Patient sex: F
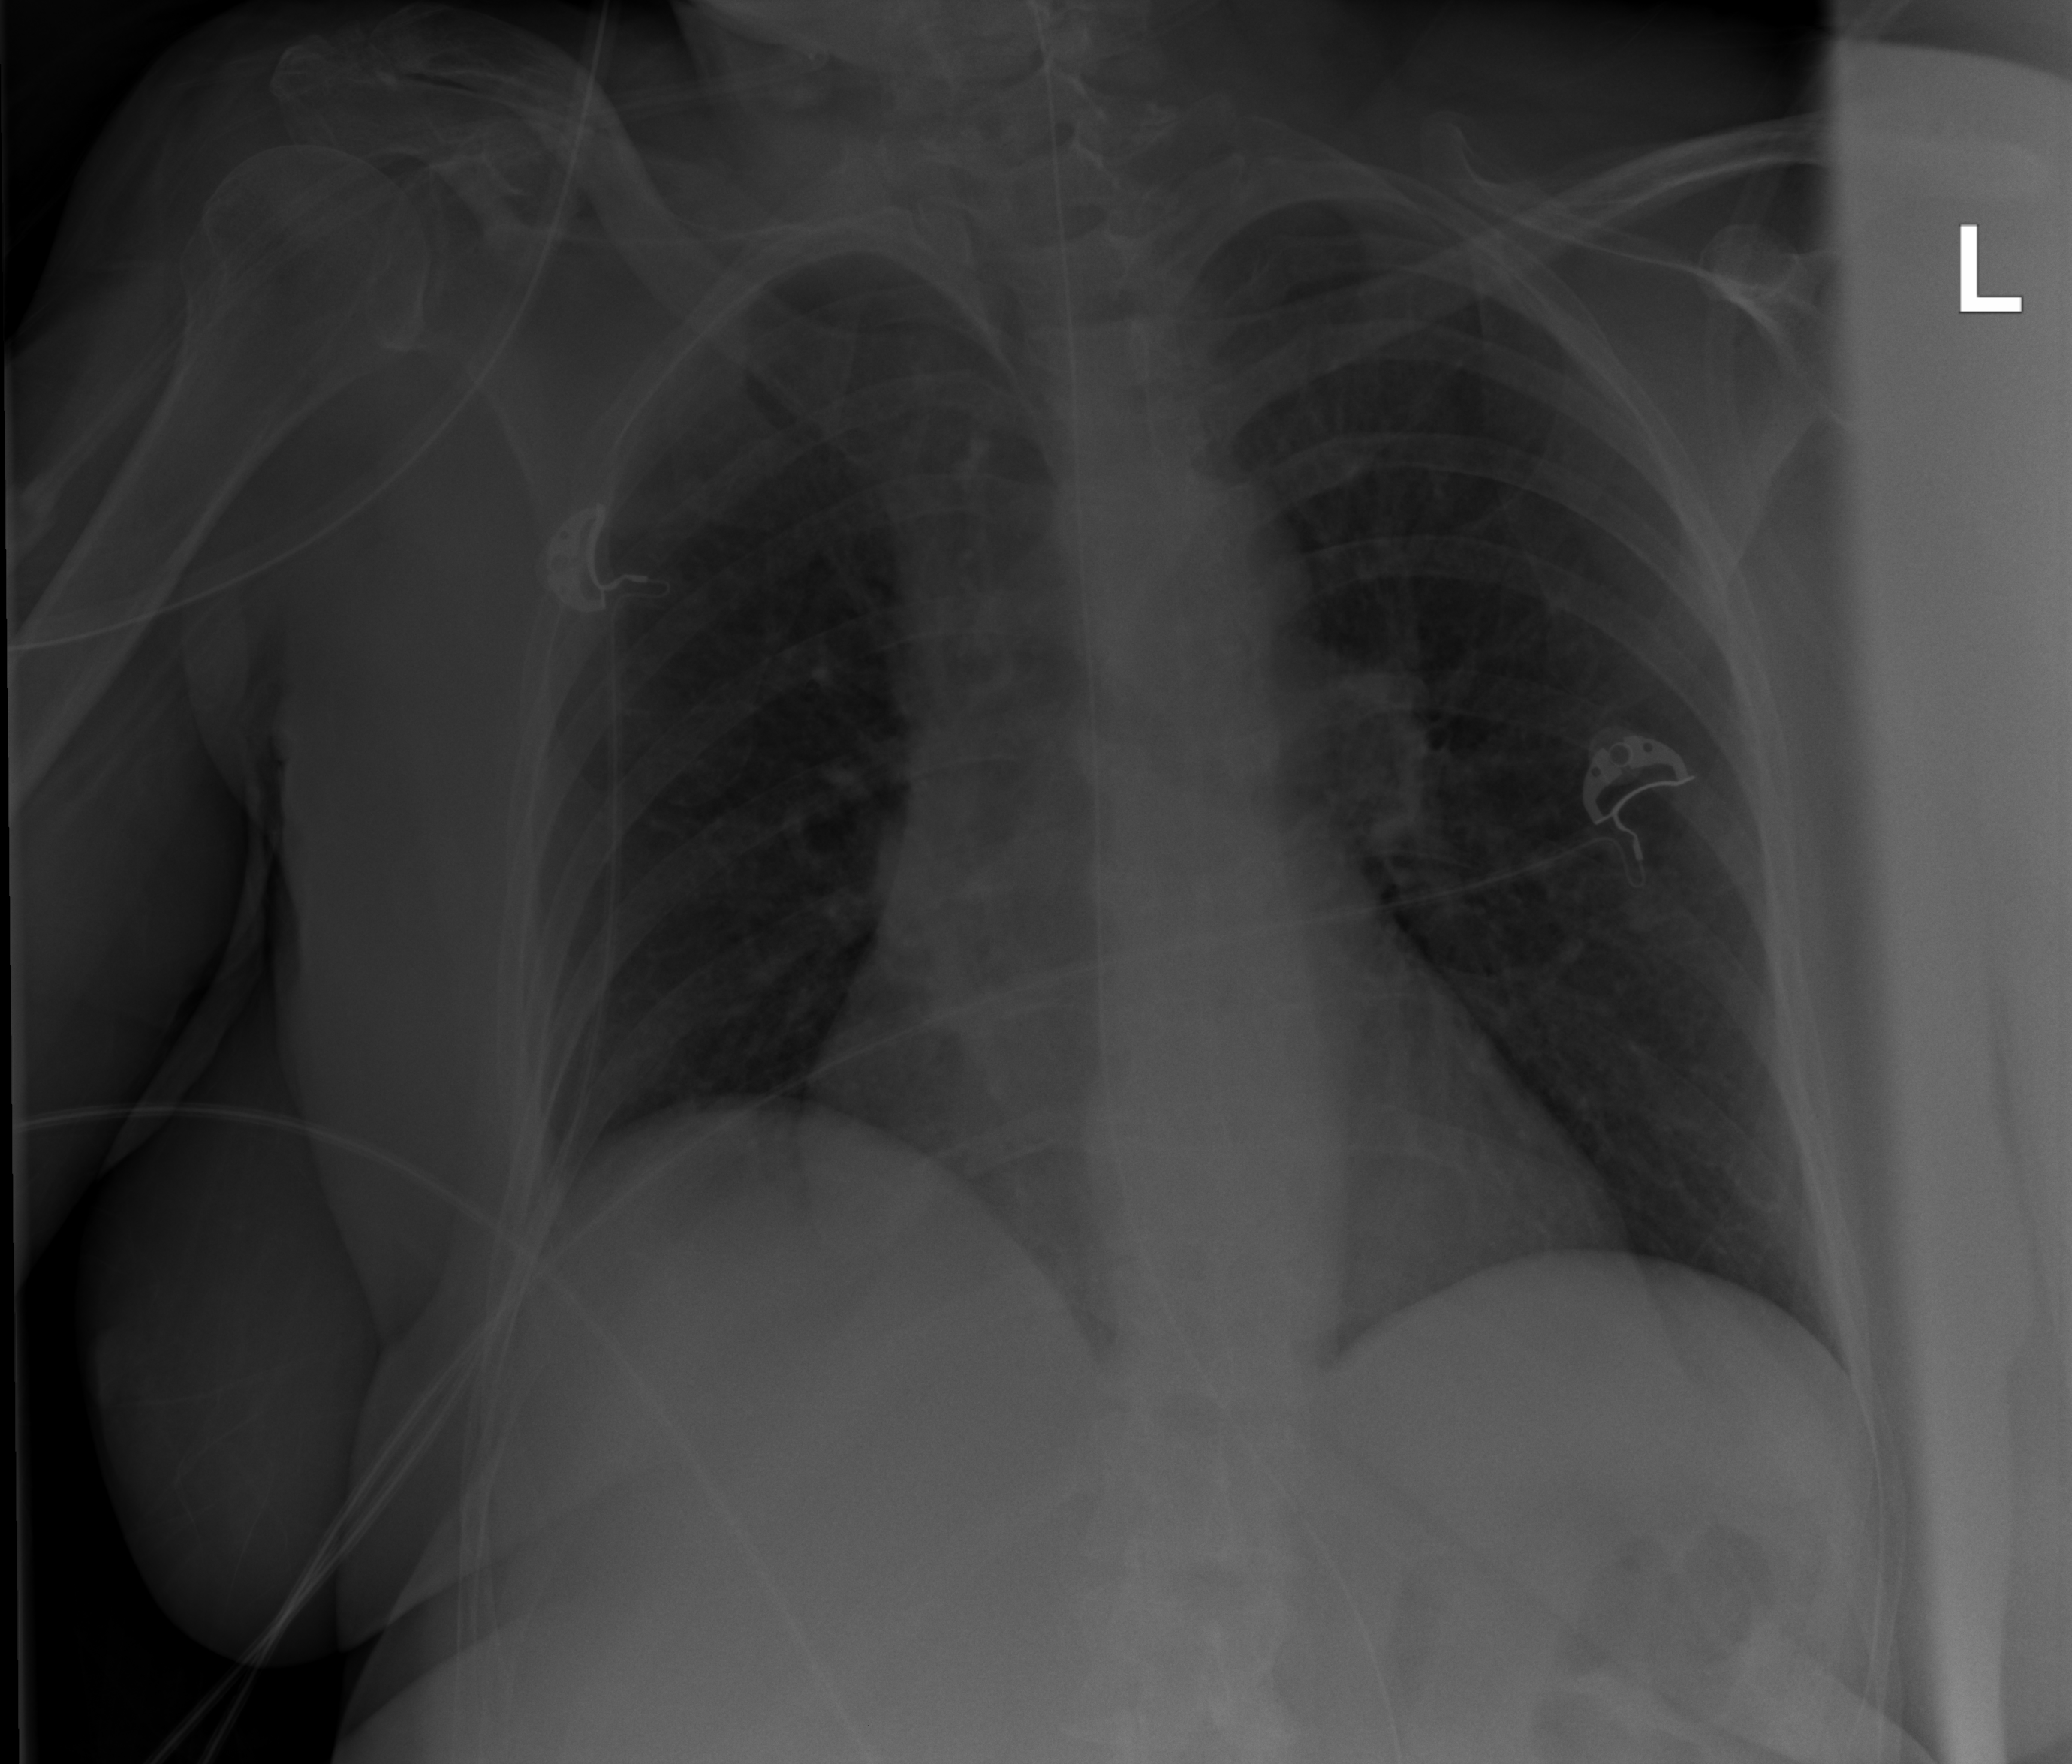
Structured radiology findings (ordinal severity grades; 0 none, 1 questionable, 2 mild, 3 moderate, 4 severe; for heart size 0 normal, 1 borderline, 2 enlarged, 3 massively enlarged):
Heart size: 1
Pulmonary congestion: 0
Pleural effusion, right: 2
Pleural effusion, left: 0
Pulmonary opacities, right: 0
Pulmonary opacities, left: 0
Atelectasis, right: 0
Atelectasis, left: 0